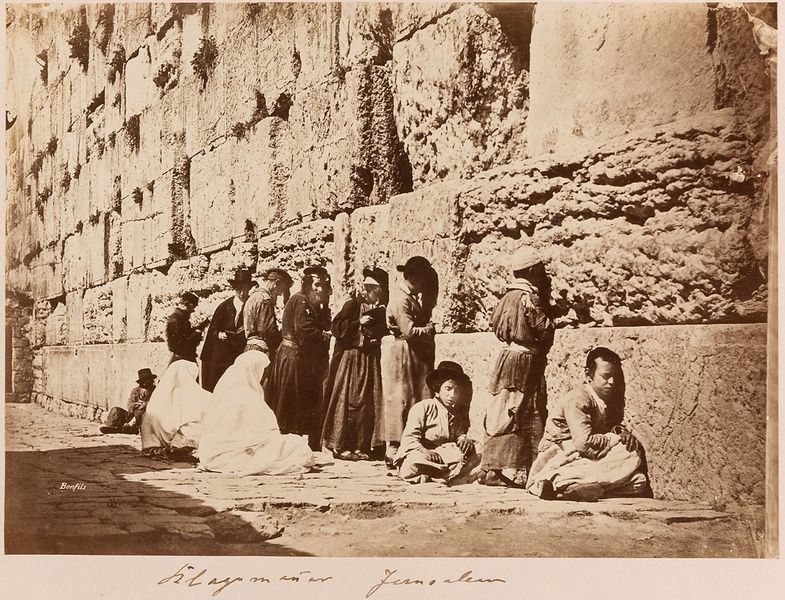
Titel: Klagemauer Jerusalem
Künstler: Félix Bonfils
Standort: Hamburg
Institution: Museum für Kunst und Gewerbe Hamburg
Schlagwörter: foto, fotografie, photographie, photo, karton, tempel, liturgie, synagoge, albumin, klagemauer, lichtbild, reisefotografie, historische, schwarzweißpositivverfahren, silbersalzverfahren, schwarzweißfotografie, gebäude, örtlichkeit, straße, stätte, reisephotographie, albuminpapier, heiligtümer, praktiken, stiftshütte, kotel